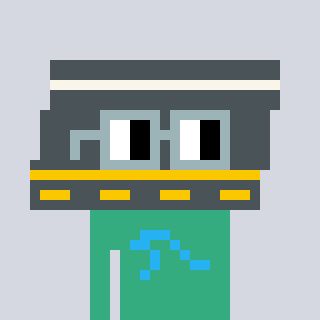
a pixel art character with square dark gray glasses, a road-shaped head and a teal-colored body on a cool background